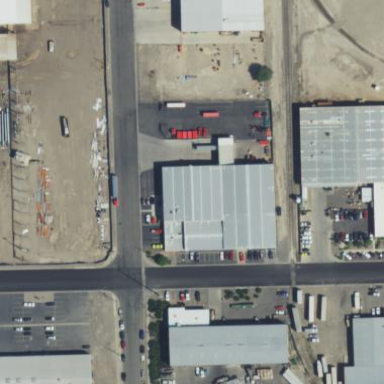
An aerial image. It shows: Building.